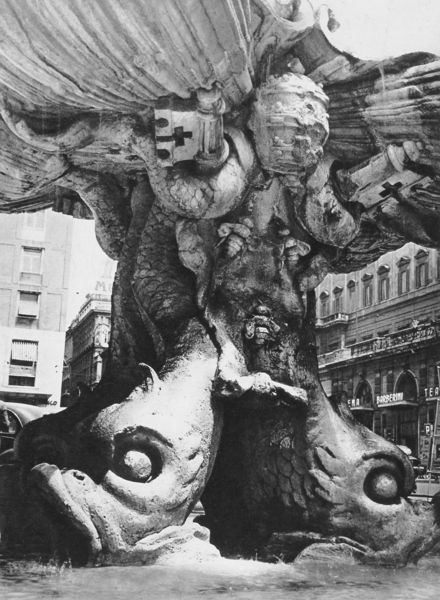
Titel: Triton-Brunnen
Künstler: Giovanni Lorenzo Bernini
Standort: Rom, Piazza Barberini (EU - I - Latium)
Schlagwörter: himmel, wasser, stadt, ausschnitt, fenster, nase, tier, tiere, augen, halten, häuser, auge, krone, brunnen, schuppen, fassade, fassaden, italien, papst, detail, foto, fotografie, schwarz-weiß, schlange, reklame, rom, wappen, fisch, maul, florenz, mitra, muschel, schlüssel, drachen, drache, fische, markise, medici, dokumentation, biene, papstkrone, fischmaul, fischaugen, paarig